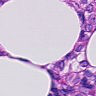
Metastatic tissue present: yes